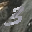
Label: 3